Interaction volume radius: 5 \u00c5
Interaction volume height: 15 \u00c5
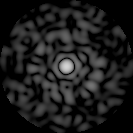
Disorder parameter: 0.7906